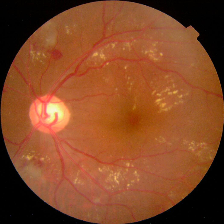
Diabetic retinopathy grade: Proliferative DR